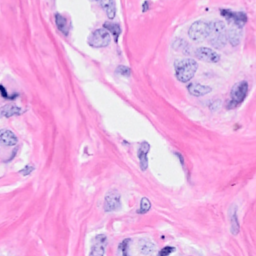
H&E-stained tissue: Breast